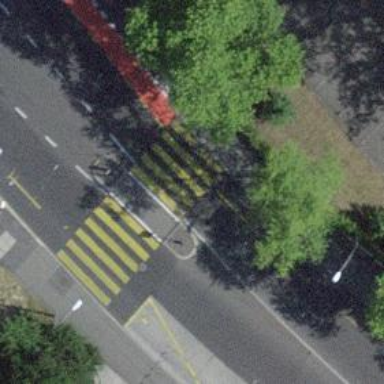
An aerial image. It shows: Zebra crossing on footway.